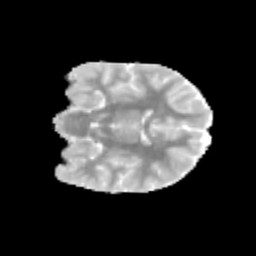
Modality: MD
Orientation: coronal
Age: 9
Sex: male
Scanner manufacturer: siemens
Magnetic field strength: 3 T
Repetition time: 3.8 s
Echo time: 0.07 s